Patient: sex F, age 48
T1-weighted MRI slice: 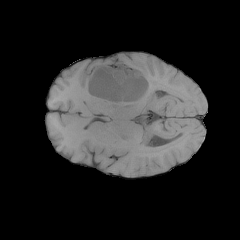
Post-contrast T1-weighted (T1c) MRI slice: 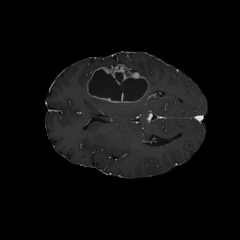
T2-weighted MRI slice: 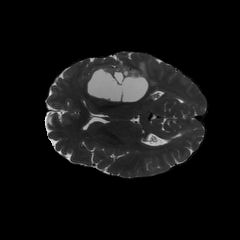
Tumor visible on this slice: yes
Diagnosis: Glioblastoma, IDH-wildtype
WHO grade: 4